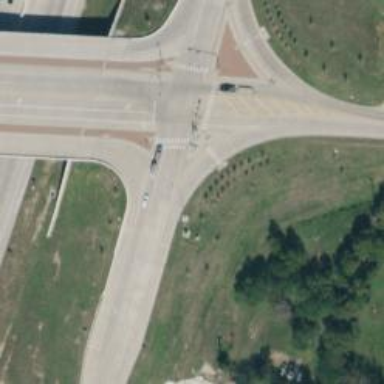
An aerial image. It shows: Secondary link road with asphalt surface.